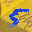
Label: 5